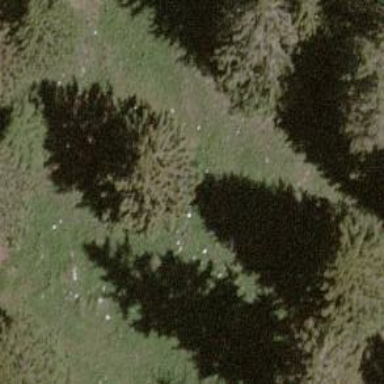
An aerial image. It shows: Single tag "natural: tree."